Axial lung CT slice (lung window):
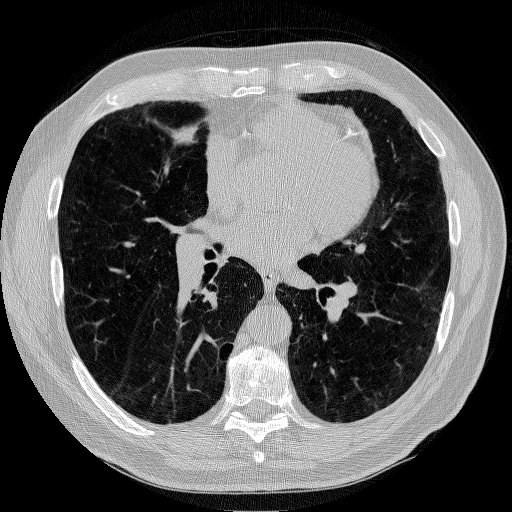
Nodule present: no